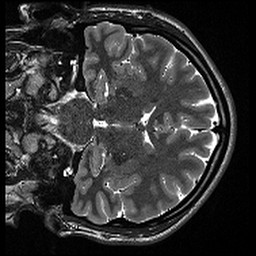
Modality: T2w
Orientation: coronal
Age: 20
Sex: male
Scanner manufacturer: siemens
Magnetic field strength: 3 T
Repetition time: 13.15 s
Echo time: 0.082 s